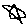
Label: star